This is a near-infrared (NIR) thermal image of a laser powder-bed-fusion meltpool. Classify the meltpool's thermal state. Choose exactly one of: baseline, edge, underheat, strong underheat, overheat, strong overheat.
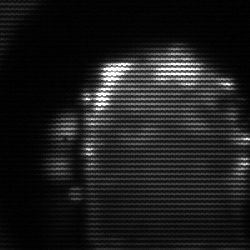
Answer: baseline